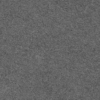
Label: dusty